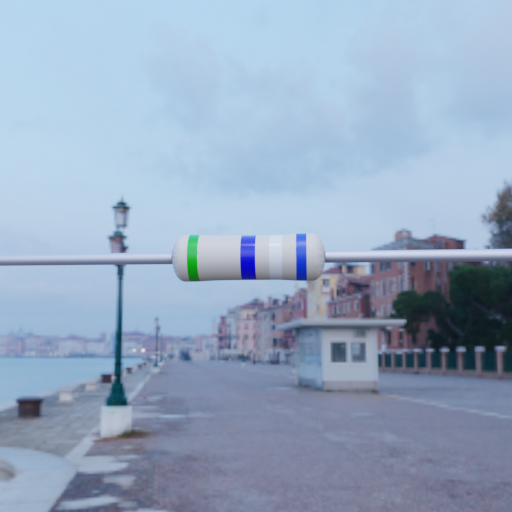
Resistor colour bands (in order): green, blue, white, blue